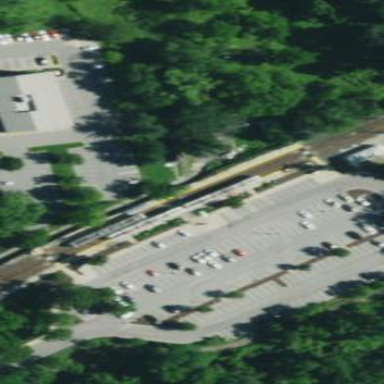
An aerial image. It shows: Light rail platform situated at railway platform designated for public transport.